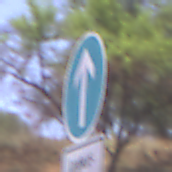
Verkehrszeichen: VorgeschriebeneFahrtrichtungGeradeaus
Zusatzzeichen unten: BesondereFahrzeugeUndTransportgueter6
Umgebung: Outdoor, RoadRail
Tageszeit: Midday
Wetter: Clear
Licht: Natural
Jahreszeit: NotSpecified
Kontrast: HighContrast